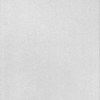
Label: dusty